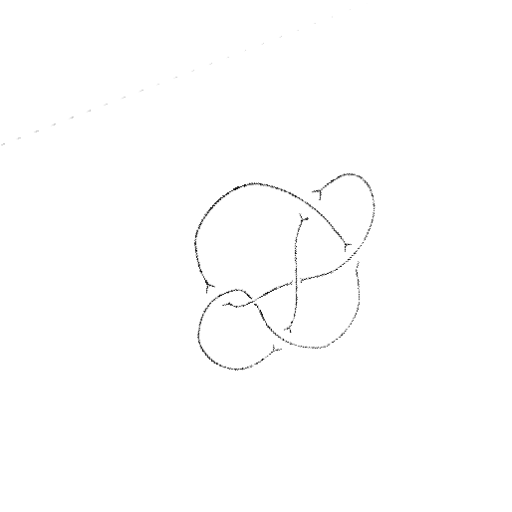
Crossing number: 6